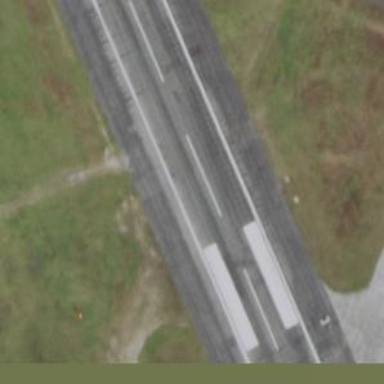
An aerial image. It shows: Image of taxiway at airport.